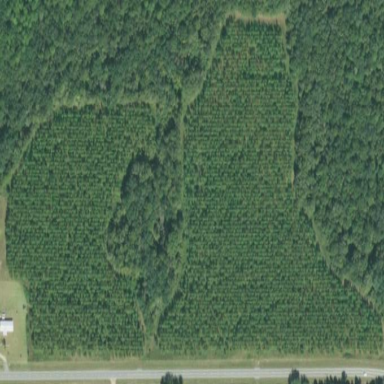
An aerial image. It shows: Forest area predominantly covered with needle-leaved trees.